Question: I'm trying to implement a cursor, & after solving many errors I've finally come to a point where it runs, but it goes into infinite loop...
I've put the image of table below as image.
Aim of cursor: to calculate bowling average & store in 'bowling_avg' column.
here's the cursor code :
'''
DECLARE
CURSOR BOWL_AVG IS SELECT SID,MATCHES,BOWLING_AVG,WICKETS
FROM BOWLING_STATS ;
NSID BOWLING_STATS.SID%TYPE;
NMATCHES BOWLING_STATS.MATCHES%TYPE;
NBOWLING_AVG BOWLING_STATS.BOWLING_AVG%TYPE;
NWICKETS BOWLING_STATS.WICKETS%TYPE;
BEGIN
OPEN BOWL_AVG;
IF BOWL_AVG%ISOPEN THEN
LOOP
FETCH BOWL_AVG INTO NSID,NMATCHES,NBOWLING_AVG,NWICKETS;
EXIT WHEN BOWL_AVG%NOTFOUND;
IF BOWL_AVG%FOUND THEN
LOOP
UPDATE BOWLING_STATS SET BOWLING_AVG=NWICKETS/NMATCHES WHERE SID=NSID ;
EXIT WHEN BOWL_AVG%NOTFOUND;
END LOOP;
END IF;
END LOOP;
ELSE
DBMS_OUTPUT.PUT_LINE('UNABLE TO OPEN CURSOR');
END IF;
CLOSE BOWL_AVG;
END;
'''

I'm running this in oracle database 10g.
I ask for assistance in finding the error.
Thanks in advance.
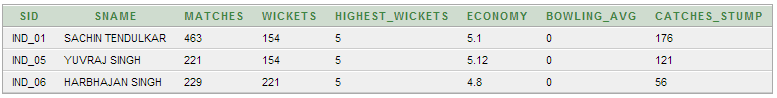
Answer: Adding whitespace to your code makes it clearer what you're doing:
'''
declare
cursor bowl_avg is
select sid, matches, bowling_avg, wickets
from bowling_stats;
nsid bowling_stats.sid%type;
nmatches bowling_stats.matches%type;
nbowling_avg bowling_stats.bowling_avg%type;
nwickets bowling_stats.wickets%type;
begin
-- 1. Open Cursor
open bowl_avg;
-- 2. Check if Cursor is open
if bowl_avg%isopen then
-- 3. Loop
loop
-- 4. Get record
fetch bowl_avg into nsid, nmatches, nbowling_avg, nwickets;
-- 5. Exit if no records left
exit when bowl_avg%notfound;
-- 6. If there is a record
if bowl_avg%found then
-- 7. Loop
loop
update bowling_stats
set bowling_avg = nwickets / nmatches
where sid = nsid;
-- 8. Exit if there is no record.
exit when bowl_avg%notfound;
end loop;
end if;
end loop;
else
dbms_output.put_line('unable to open cursor');
end if;
close bowl_avg;
end;
/
'''
There are a number of contradictions in there.
- - <URL>-
If you insist on doing this with cursors then you can remove most of your code and it should work fine:
'''
declare
cursor bowl_avg is
select sid, matches, bowling_avg, wickets
from bowling_stats;
nsid bowling_stats.sid%type;
nmatches bowling_stats.matches%type;
nbowling_avg bowling_stats.bowling_avg%type;
nwickets bowling_stats.wickets%type;
begin
-- 1. Open Cursor
open bowl_avg;
-- 2. Loop
loop
-- 3. Get record
fetch bowl_avg into nsid, nmatches, nbowling_avg, nwickets;
-- 4. Exit loop if there is no record.
exit when bowl_avg%notfound;
-- 5. Perform UPDATE statement.
update bowling_stats
set bowling_avg = nwickets / nmatches
where sid = nsid;
end loop;
close bowl_avg;
end;
/
'''
As always a single UPDATE statement without using loops, cursors or PL/SQL will be significantly more effective.